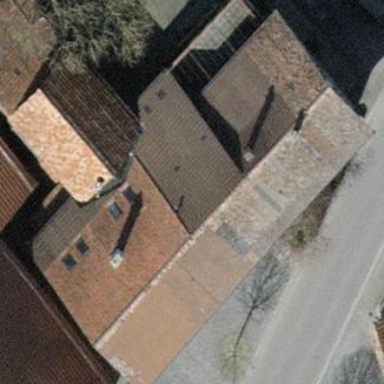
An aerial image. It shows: Gabled roof on building that houses apartments.